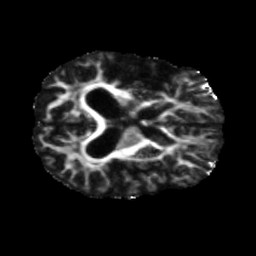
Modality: FA
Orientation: axial
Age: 71
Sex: male
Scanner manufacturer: siemens
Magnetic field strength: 3 T
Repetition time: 5.47 s
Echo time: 0.0854 s